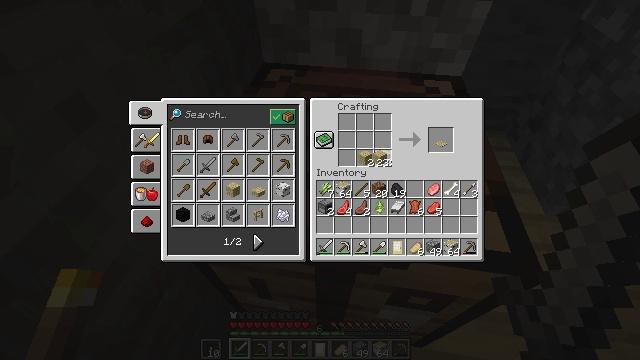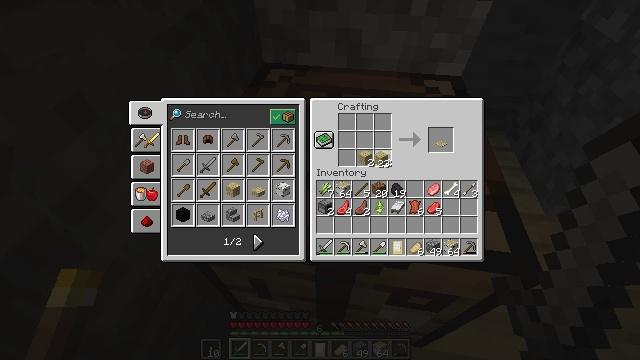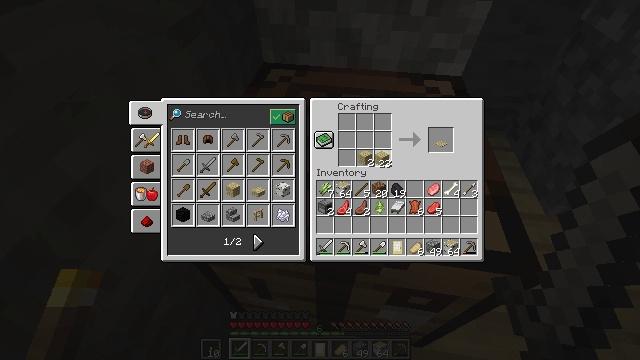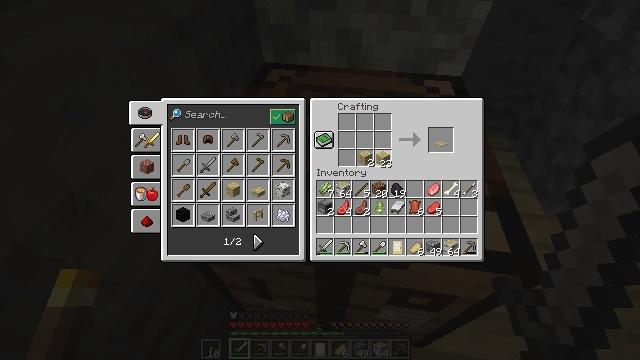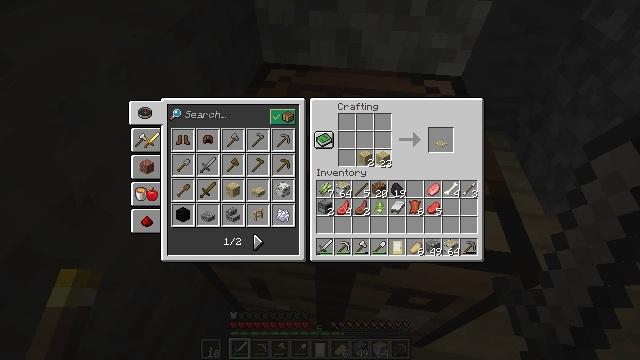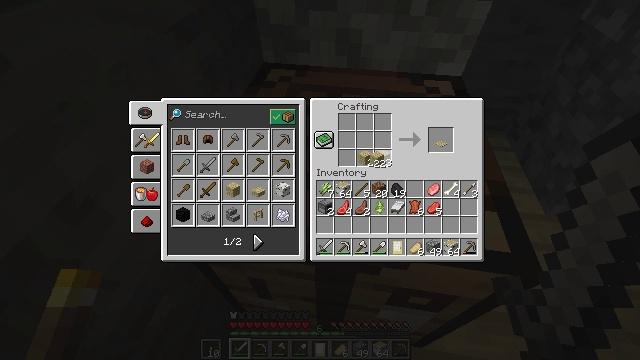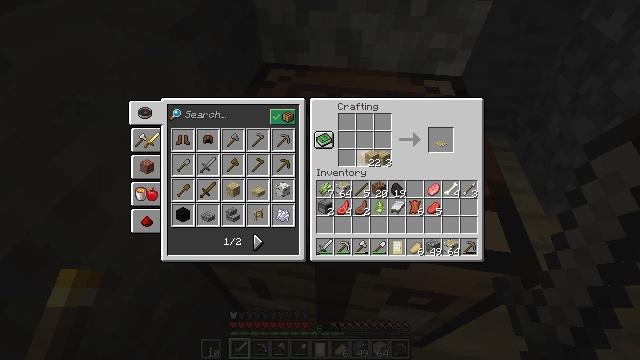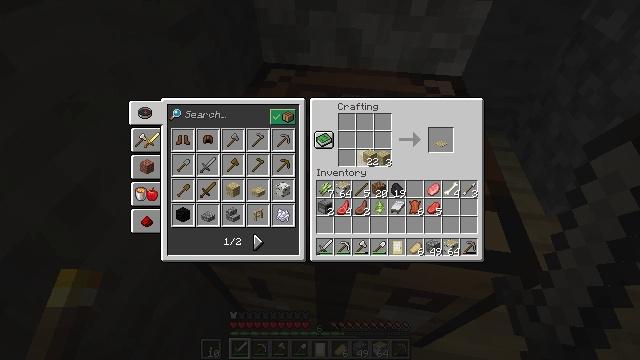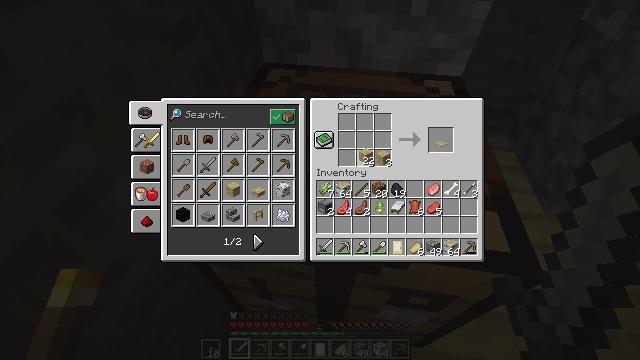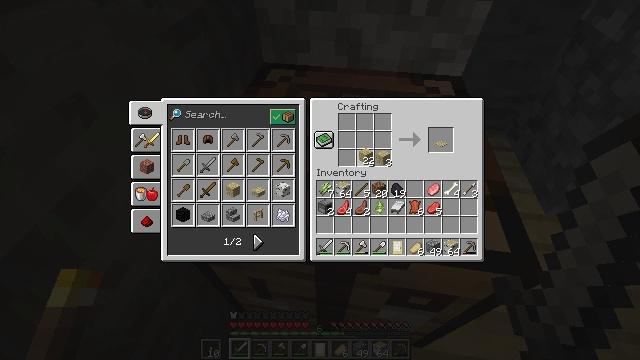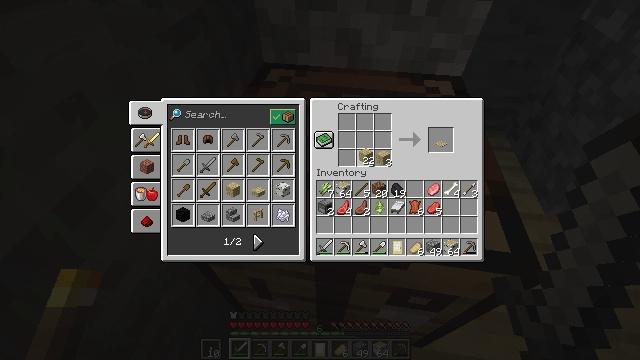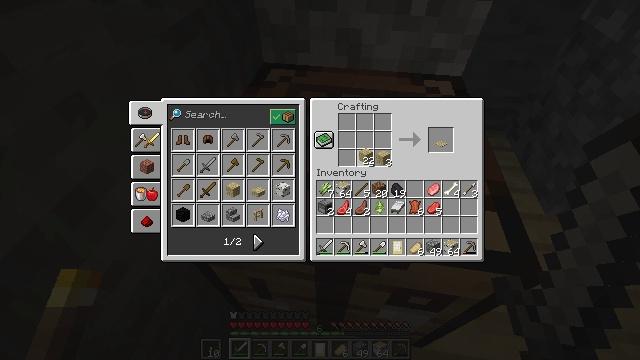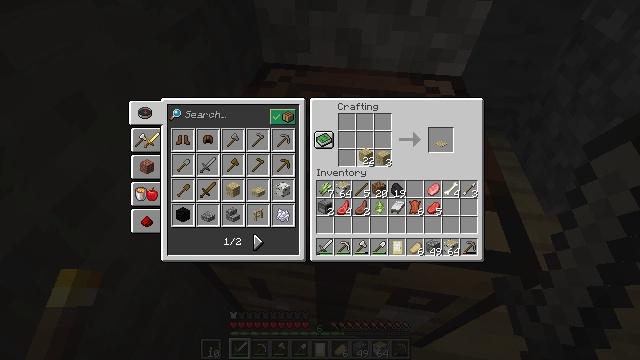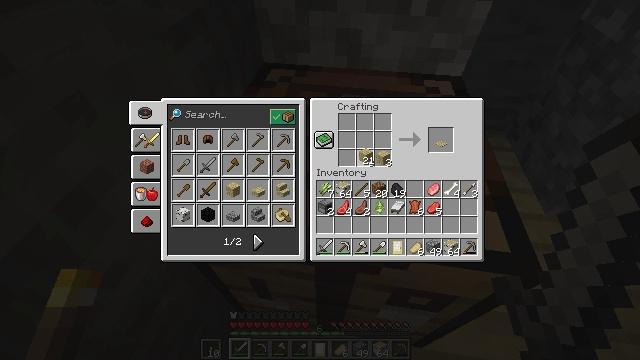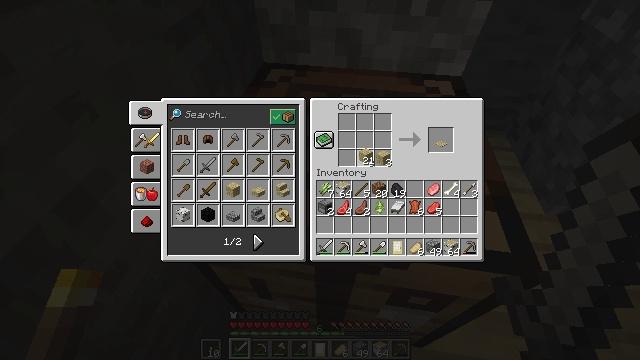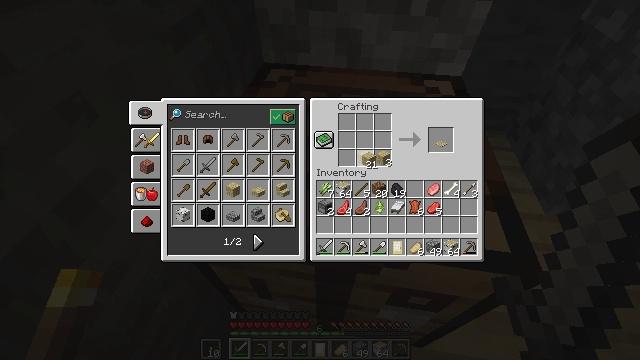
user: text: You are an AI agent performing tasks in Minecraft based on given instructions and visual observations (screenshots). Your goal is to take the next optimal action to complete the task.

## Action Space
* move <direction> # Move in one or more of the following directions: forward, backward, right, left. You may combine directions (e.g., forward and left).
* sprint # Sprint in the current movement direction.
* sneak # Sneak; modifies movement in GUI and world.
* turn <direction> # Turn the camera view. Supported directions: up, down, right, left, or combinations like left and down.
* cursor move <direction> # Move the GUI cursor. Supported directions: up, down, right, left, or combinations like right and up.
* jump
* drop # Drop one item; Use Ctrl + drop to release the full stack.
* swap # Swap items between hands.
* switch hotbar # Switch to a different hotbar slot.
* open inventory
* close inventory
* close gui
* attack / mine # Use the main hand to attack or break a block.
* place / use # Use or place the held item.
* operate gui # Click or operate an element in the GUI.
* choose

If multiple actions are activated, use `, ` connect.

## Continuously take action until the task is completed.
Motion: motion action
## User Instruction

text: Place two birch planks horizontally to craft the birch pressure plate.
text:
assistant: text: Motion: no_op
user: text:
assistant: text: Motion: no_op
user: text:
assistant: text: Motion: choose
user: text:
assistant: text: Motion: choose
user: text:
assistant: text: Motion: no_op
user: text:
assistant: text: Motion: no_op
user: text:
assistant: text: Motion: no_op
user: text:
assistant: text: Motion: no_op
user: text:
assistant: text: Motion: no_op
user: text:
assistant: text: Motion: choose
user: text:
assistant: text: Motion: choose
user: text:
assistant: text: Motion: choose
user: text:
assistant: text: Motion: no_op
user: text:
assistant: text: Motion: no_op
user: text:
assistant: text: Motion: no_op
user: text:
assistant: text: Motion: no_op
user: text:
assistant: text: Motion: no_op
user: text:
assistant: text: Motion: no_op
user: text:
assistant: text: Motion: no_op
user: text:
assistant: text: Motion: no_op
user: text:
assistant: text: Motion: no_op
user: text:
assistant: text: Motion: choose
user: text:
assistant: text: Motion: choose
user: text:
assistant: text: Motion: no_op
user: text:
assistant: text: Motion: cursor move left
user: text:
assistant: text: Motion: no_op
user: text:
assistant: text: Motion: choose
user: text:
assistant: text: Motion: choose
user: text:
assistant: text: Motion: choose
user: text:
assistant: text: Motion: no_op